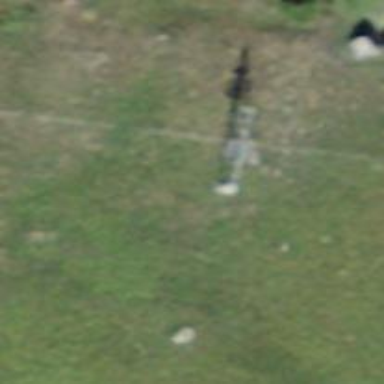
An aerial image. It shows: Pylon for aerialway.